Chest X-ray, PA view. Patient: 35 years old, sex F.
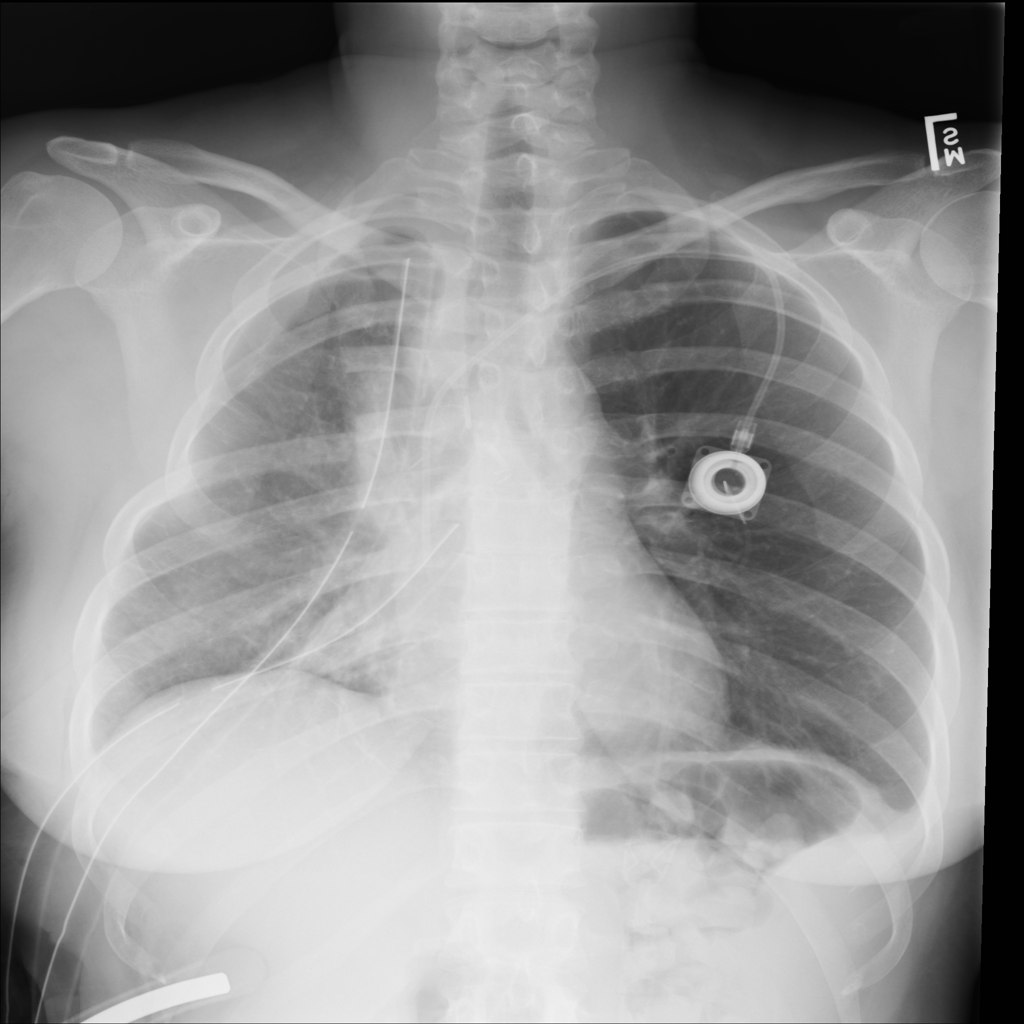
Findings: Pleural_Thickening, Pneumothorax